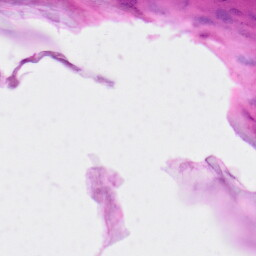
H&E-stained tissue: Skin